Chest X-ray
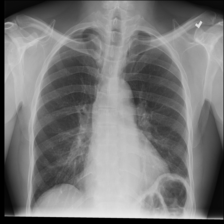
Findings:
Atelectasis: negative
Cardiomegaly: negative
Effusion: negative
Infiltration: negative
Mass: negative
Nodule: negative
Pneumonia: negative
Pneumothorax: negative
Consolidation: negative
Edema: negative
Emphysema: negative
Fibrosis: negative
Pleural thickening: negative
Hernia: negative